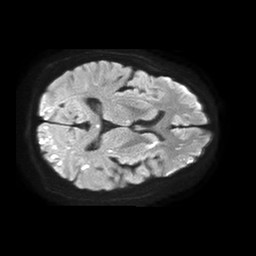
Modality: TRACE
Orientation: axial
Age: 65
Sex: female
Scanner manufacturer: philips
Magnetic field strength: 1.5 T
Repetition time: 4.6 s
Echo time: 0.08528 s